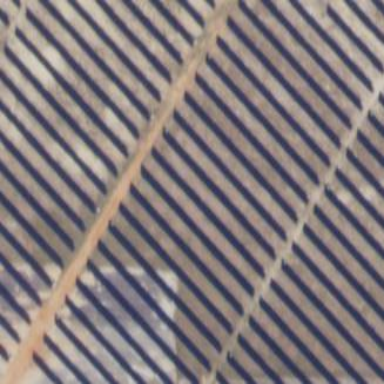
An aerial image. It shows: Solar power generator with photovoltaic panels.